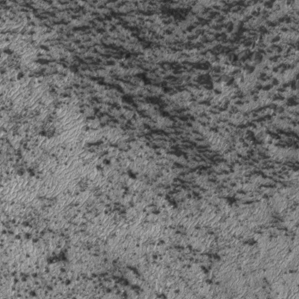
Label: frost